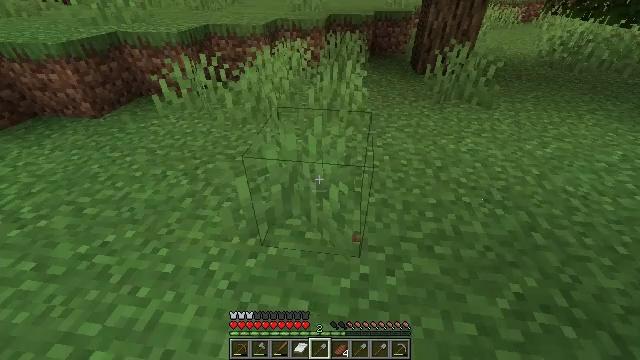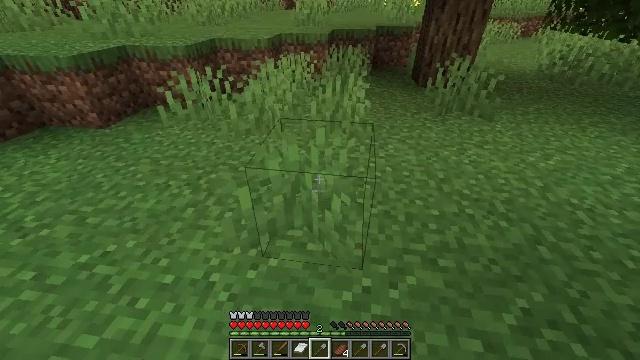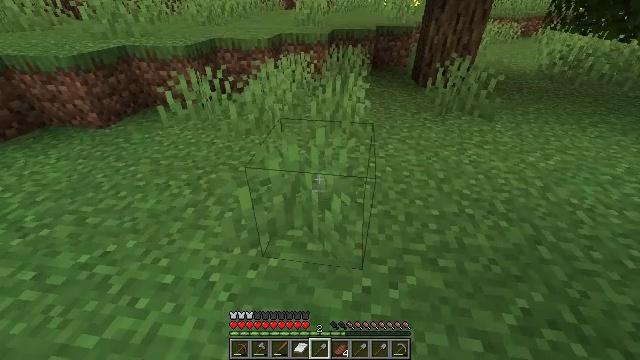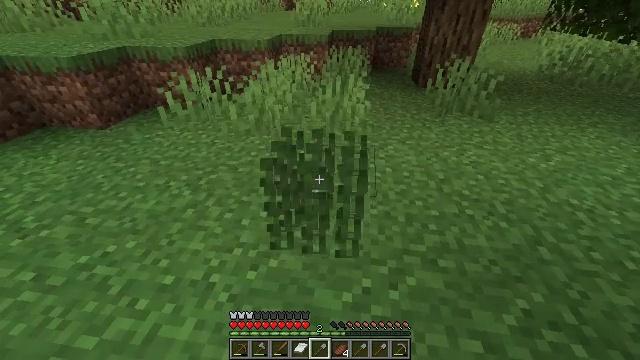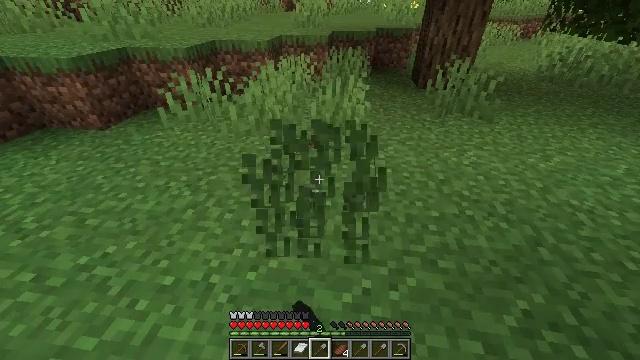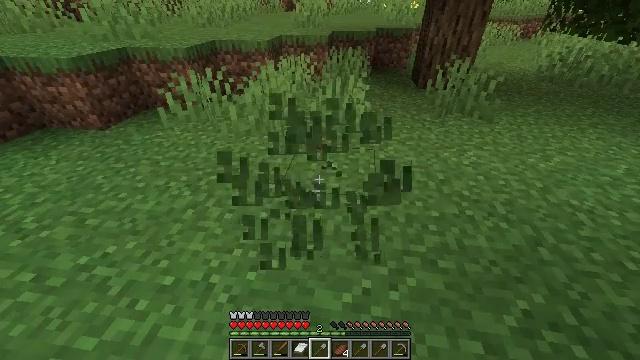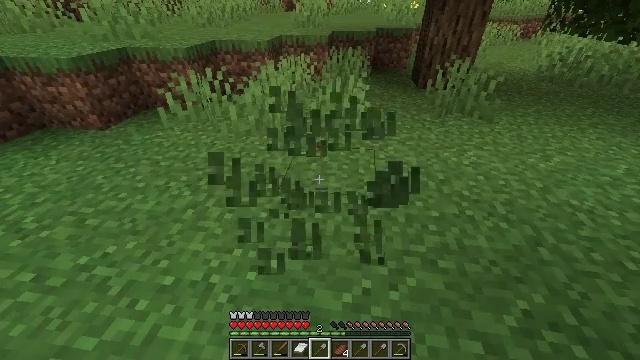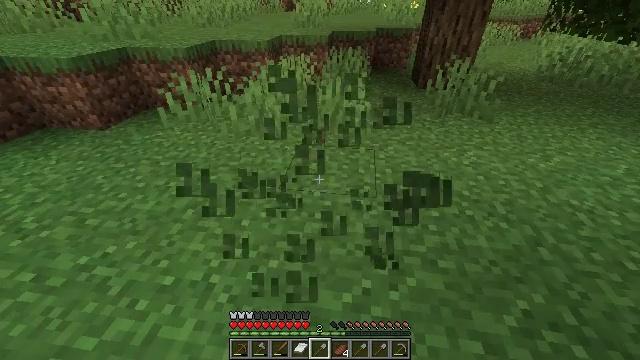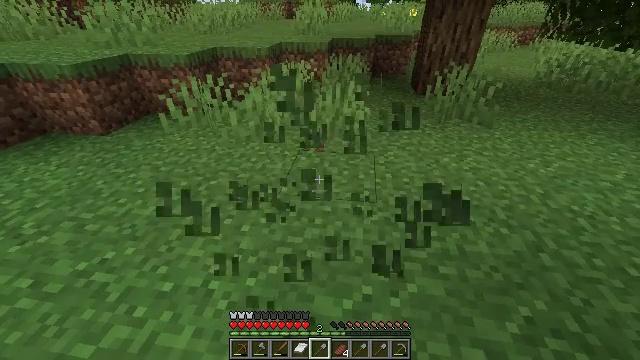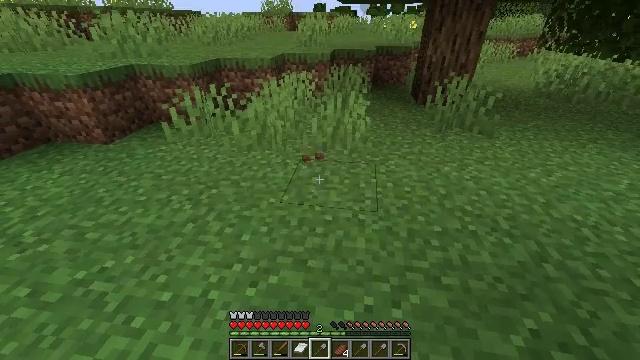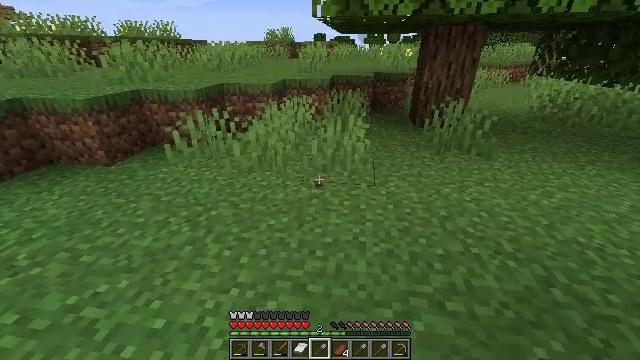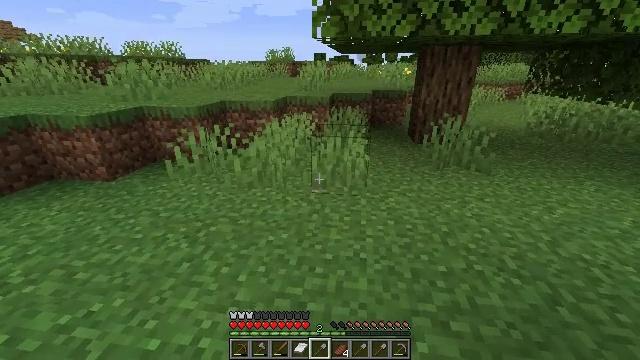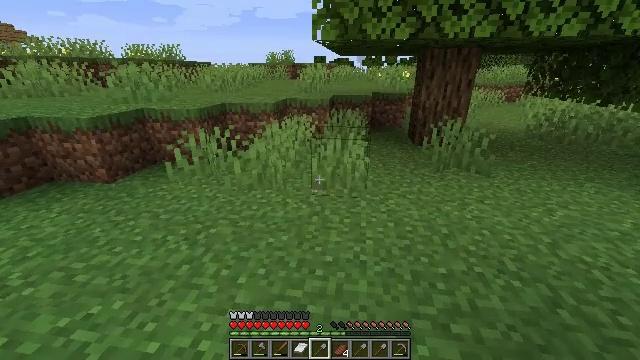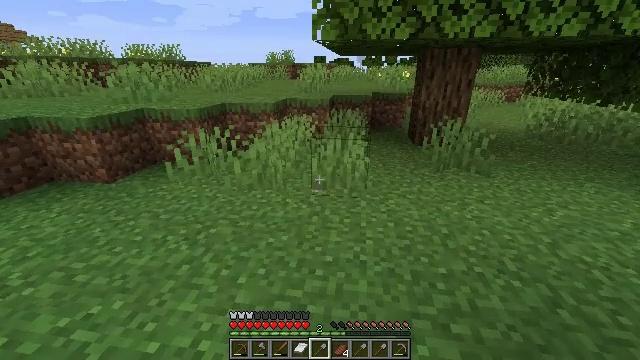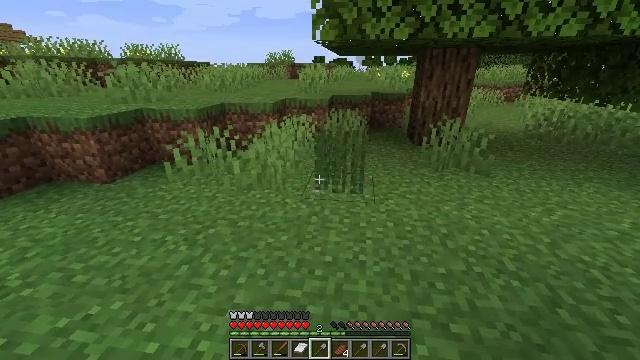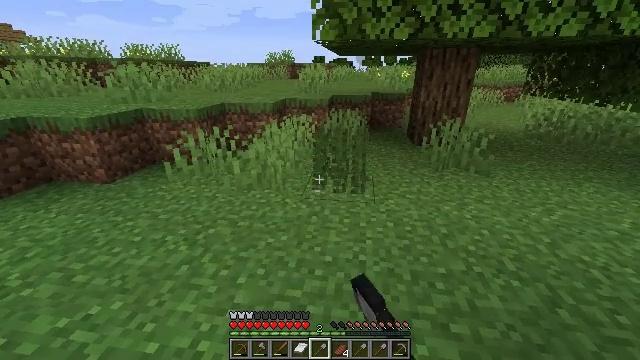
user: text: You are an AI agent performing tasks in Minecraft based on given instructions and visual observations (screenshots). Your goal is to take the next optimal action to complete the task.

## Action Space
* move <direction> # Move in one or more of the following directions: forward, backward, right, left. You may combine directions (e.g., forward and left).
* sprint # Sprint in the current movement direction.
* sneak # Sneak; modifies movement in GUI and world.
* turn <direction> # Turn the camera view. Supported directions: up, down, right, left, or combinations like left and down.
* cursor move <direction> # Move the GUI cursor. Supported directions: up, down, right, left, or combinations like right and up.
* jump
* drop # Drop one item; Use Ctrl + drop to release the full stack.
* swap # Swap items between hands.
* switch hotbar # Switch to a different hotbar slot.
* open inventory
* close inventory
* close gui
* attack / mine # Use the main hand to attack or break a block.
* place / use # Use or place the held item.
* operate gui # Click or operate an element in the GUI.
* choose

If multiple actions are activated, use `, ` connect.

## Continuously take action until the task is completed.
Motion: motion action
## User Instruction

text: Gather grass by holding the left mouse button.
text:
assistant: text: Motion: turn up
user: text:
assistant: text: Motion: no_op
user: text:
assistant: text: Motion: attack / mine
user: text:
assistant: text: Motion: attack / mine
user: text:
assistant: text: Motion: attack / mine
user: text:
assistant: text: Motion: no_op
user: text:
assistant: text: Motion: no_op
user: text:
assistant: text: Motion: turn up
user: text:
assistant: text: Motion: turn up
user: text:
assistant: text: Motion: turn up
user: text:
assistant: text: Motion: turn up
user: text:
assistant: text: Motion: no_op
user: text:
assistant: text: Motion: no_op
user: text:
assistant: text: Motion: attack / mine
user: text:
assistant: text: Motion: attack / mine
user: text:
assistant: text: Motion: no_op
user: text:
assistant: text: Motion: no_op
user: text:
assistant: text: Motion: no_op
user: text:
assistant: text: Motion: turn right and up
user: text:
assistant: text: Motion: no_op
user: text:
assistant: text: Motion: no_op
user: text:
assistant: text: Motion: turn left
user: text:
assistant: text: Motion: no_op
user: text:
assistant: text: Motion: turn up
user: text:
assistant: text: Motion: no_op
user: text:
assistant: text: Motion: attack / mine
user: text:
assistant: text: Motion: attack / mine
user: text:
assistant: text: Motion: attack / mine
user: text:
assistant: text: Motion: no_op
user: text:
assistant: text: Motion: no_op